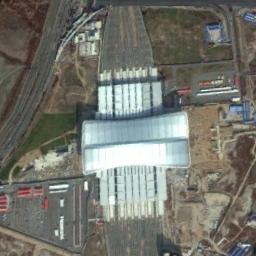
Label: railway_station